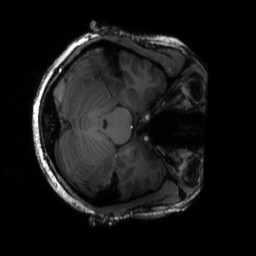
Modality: T1w
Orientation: axial
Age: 24
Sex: female
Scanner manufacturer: siemens
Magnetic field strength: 6.98 T
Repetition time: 3 s
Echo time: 0.00388 s